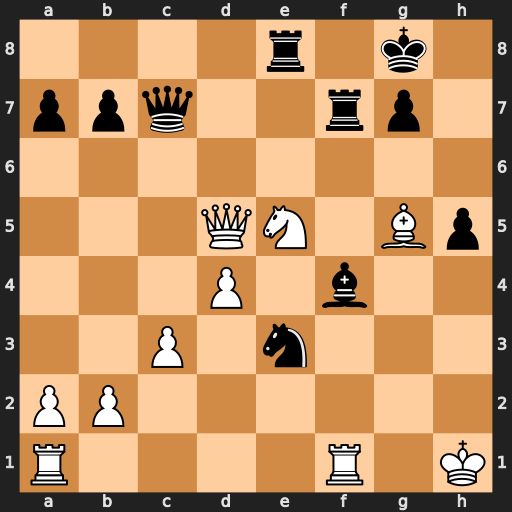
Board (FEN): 4r1k1/ppq2rp1/8/3QN1Bp/3P1b2/2P1n3/PP6/R4R1K
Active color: w
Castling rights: -
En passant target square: -
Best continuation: Qxf7+ Qxf7 Nxf7